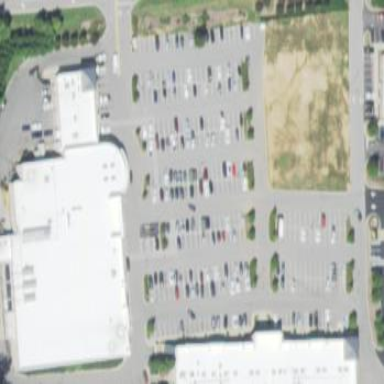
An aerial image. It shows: Retail area.